Question: I currently have my bitmap pixel data stored in an array of chars. I was wondering what would be the most effective algorithm to crop my image based on my image's bounding box.
I've included a relatively accurate example of what I'd like to achieve below. Based on a base "pixel colour".
<URL>

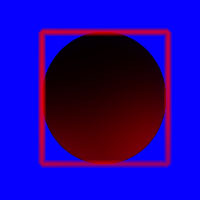
Answer: Well, for something so simple with a known input format (i.e., only a circle in the image with high contrast between it and the background) you could brute force it pretty easily. Simply loop through the image data and look for these contrast differences. Save the top-most, left-most, right-most, and bottom-most positions and you're done.
If the image is not in such a simple format then you will need something more advanced, like a <URL>.
EDIT: Just for reference, I wrote this brute force algorithm to do something very similar some time ago. It is far from perfect and not highly optimized, though it is simple and the method should be clear. I'll just post the entire thing here (don't judge me too harshly; I wrote this years ago when I was teaching myself C#). This algorithm uses an intensity threshold to find the circle (as opposed to contrast, my input was very well defined).
'''
/// <summary>
/// Locates the spot of light on the image and returns an AnalysisResults object.
/// </summary>
unsafe private Rectangle AnalyzeImage( )
{
// function assumes 24bpp RGB format
Bitmap image = m_originalImage;
if ( image.PixelFormat != PixelFormat.Format24bppRgb )
{
throw new ArgumentException( "Image format must be 24bpp RGB" );
}
// using the GDI+ GetPixel method is too slow for a
// 1280x1024 image, so get directly at the image buffer instead.
GraphicsUnit unit = GraphicsUnit.Pixel;
imageRect = Rectangle.Truncate( image.GetBounds( ref unit ) );
BitmapData data = image.LockBits( imageRect, ImageLockMode.ReadWrite, image.PixelFormat );
int intensityThreshold = IntensityThreshold;
// initialize 'top' to -1 so that we can check if it has been set before setting it.
// once a valid value for 'top' is found we don't need to set it again.
int top = -1;
// search for the left point starting at a high value so that we can simply
// pull it towards the left as we find pixels inside of the spot.
int left = imageRect.Right;
int bottom = 0;
int right = 0;
// locate the circle in the image by finding pixels with average
// intesity values above the threshold and then performing
// some edge checks to set the top, left, right, and bottom values.
int height = imageRect.Height + imageRect.Y;
int width = imageRect.Width + imageRect.X;
byte* pSrc = ( byte* ) data.Scan0;
int rowOffset = 1;
for ( int y = imageRect.Y ; y < height ; ++y, ++rowOffset )
{
for ( int x = imageRect.X ; x < width ; ++x )
{
// windows stores images in memory in reverse byte order ( BGR )
byte b = *pSrc++;
byte g = *pSrc++;
byte r = *pSrc++;
// get the average intensity and see if it is above the threshold
int intensity = GetIntensity( r, g, b );
if ( intensity > intensityThreshold )
{
if ( !StrayPixel( pSrc, data, intensityThreshold ) )
{
// found a point in the circle
if ( top == -1 ) top = y;
if ( x < left ) left = x;
if ( y > bottom ) bottom = y;
if ( x > right ) right = x;
}
}
}
// next row
pSrc = ( ( byte* ) data.Scan0 ) + ( rowOffset * data.Stride );
}
image.UnlockBits( data );
// bounding rectangle of our spot
return Rectangle.FromLTRB( left, top, right, bottom );
}
/// <summary>
/// Returns true if the pixel at (x,y) is surrounded in four
/// directions by pixels that are below the specified intesity threshold.
/// This method only checks the first pixel above, below, left, and right
/// of the location currently pointed to by 'pSrc'.
/// </summary>
private unsafe bool StrayPixel( byte* pSrc, BitmapData data, int intensityThreshold )
{
// this method uses raw pointers instead of GetPixel because
// the original image is locked and this is the only way to get at the data.
// if we have a pixel with a relatively high saturation
// value we can safely assume that it is a camera artifact.
if ( Color.FromArgb( pSrc[ 2 ], pSrc[ 1 ], *pSrc ).GetSaturation( ) > MAX_PIXEL_SAT )
{
return true;
}
byte* pAbove = pSrc - data.Stride;
int above = GetIntensity( pAbove[ 2 ], pAbove[ 1 ], *pAbove );
byte* pRight = pSrc + 3;
int right = GetIntensity( pRight[ 2 ], pRight[ 1 ], *pRight );
byte* pBelow = pSrc + data.Stride;
int below = GetIntensity( pBelow[ 2 ], pBelow[ 1 ], *pBelow );
byte* pLeft = pSrc - 3;
int left = GetIntensity( pLeft[ 2 ], pLeft[ 1 ], *pLeft );
// if all of the surrounding pixels are below the threshold we have found a stray
return above < intensityThreshold &&
right < intensityThreshold &&
below < intensityThreshold &&
left < intensityThreshold;
}
/// <summary>
/// Returns the average of ( r, g, b )
/// </summary>
private int GetIntensity( byte r, byte g, byte b )
{
return GetIntensity( Color.FromArgb( r, g, b ) );
}
/// <summary>
/// Returns the average of ( c.r, c.g, c.b )
/// </summary>
private int GetIntensity( Color c )
{
return ( c.R + c.G + c.B ) / 3;
}
'''